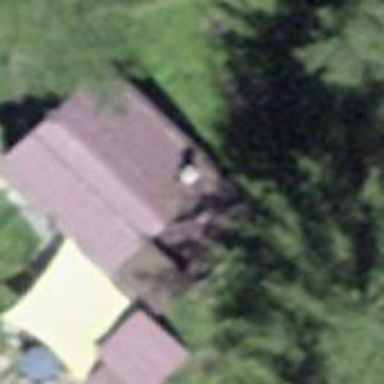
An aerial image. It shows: Simple house.